Field crop: maize
Growth stage: 2
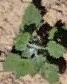
Species: chenopodium